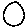
Label: circle